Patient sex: M
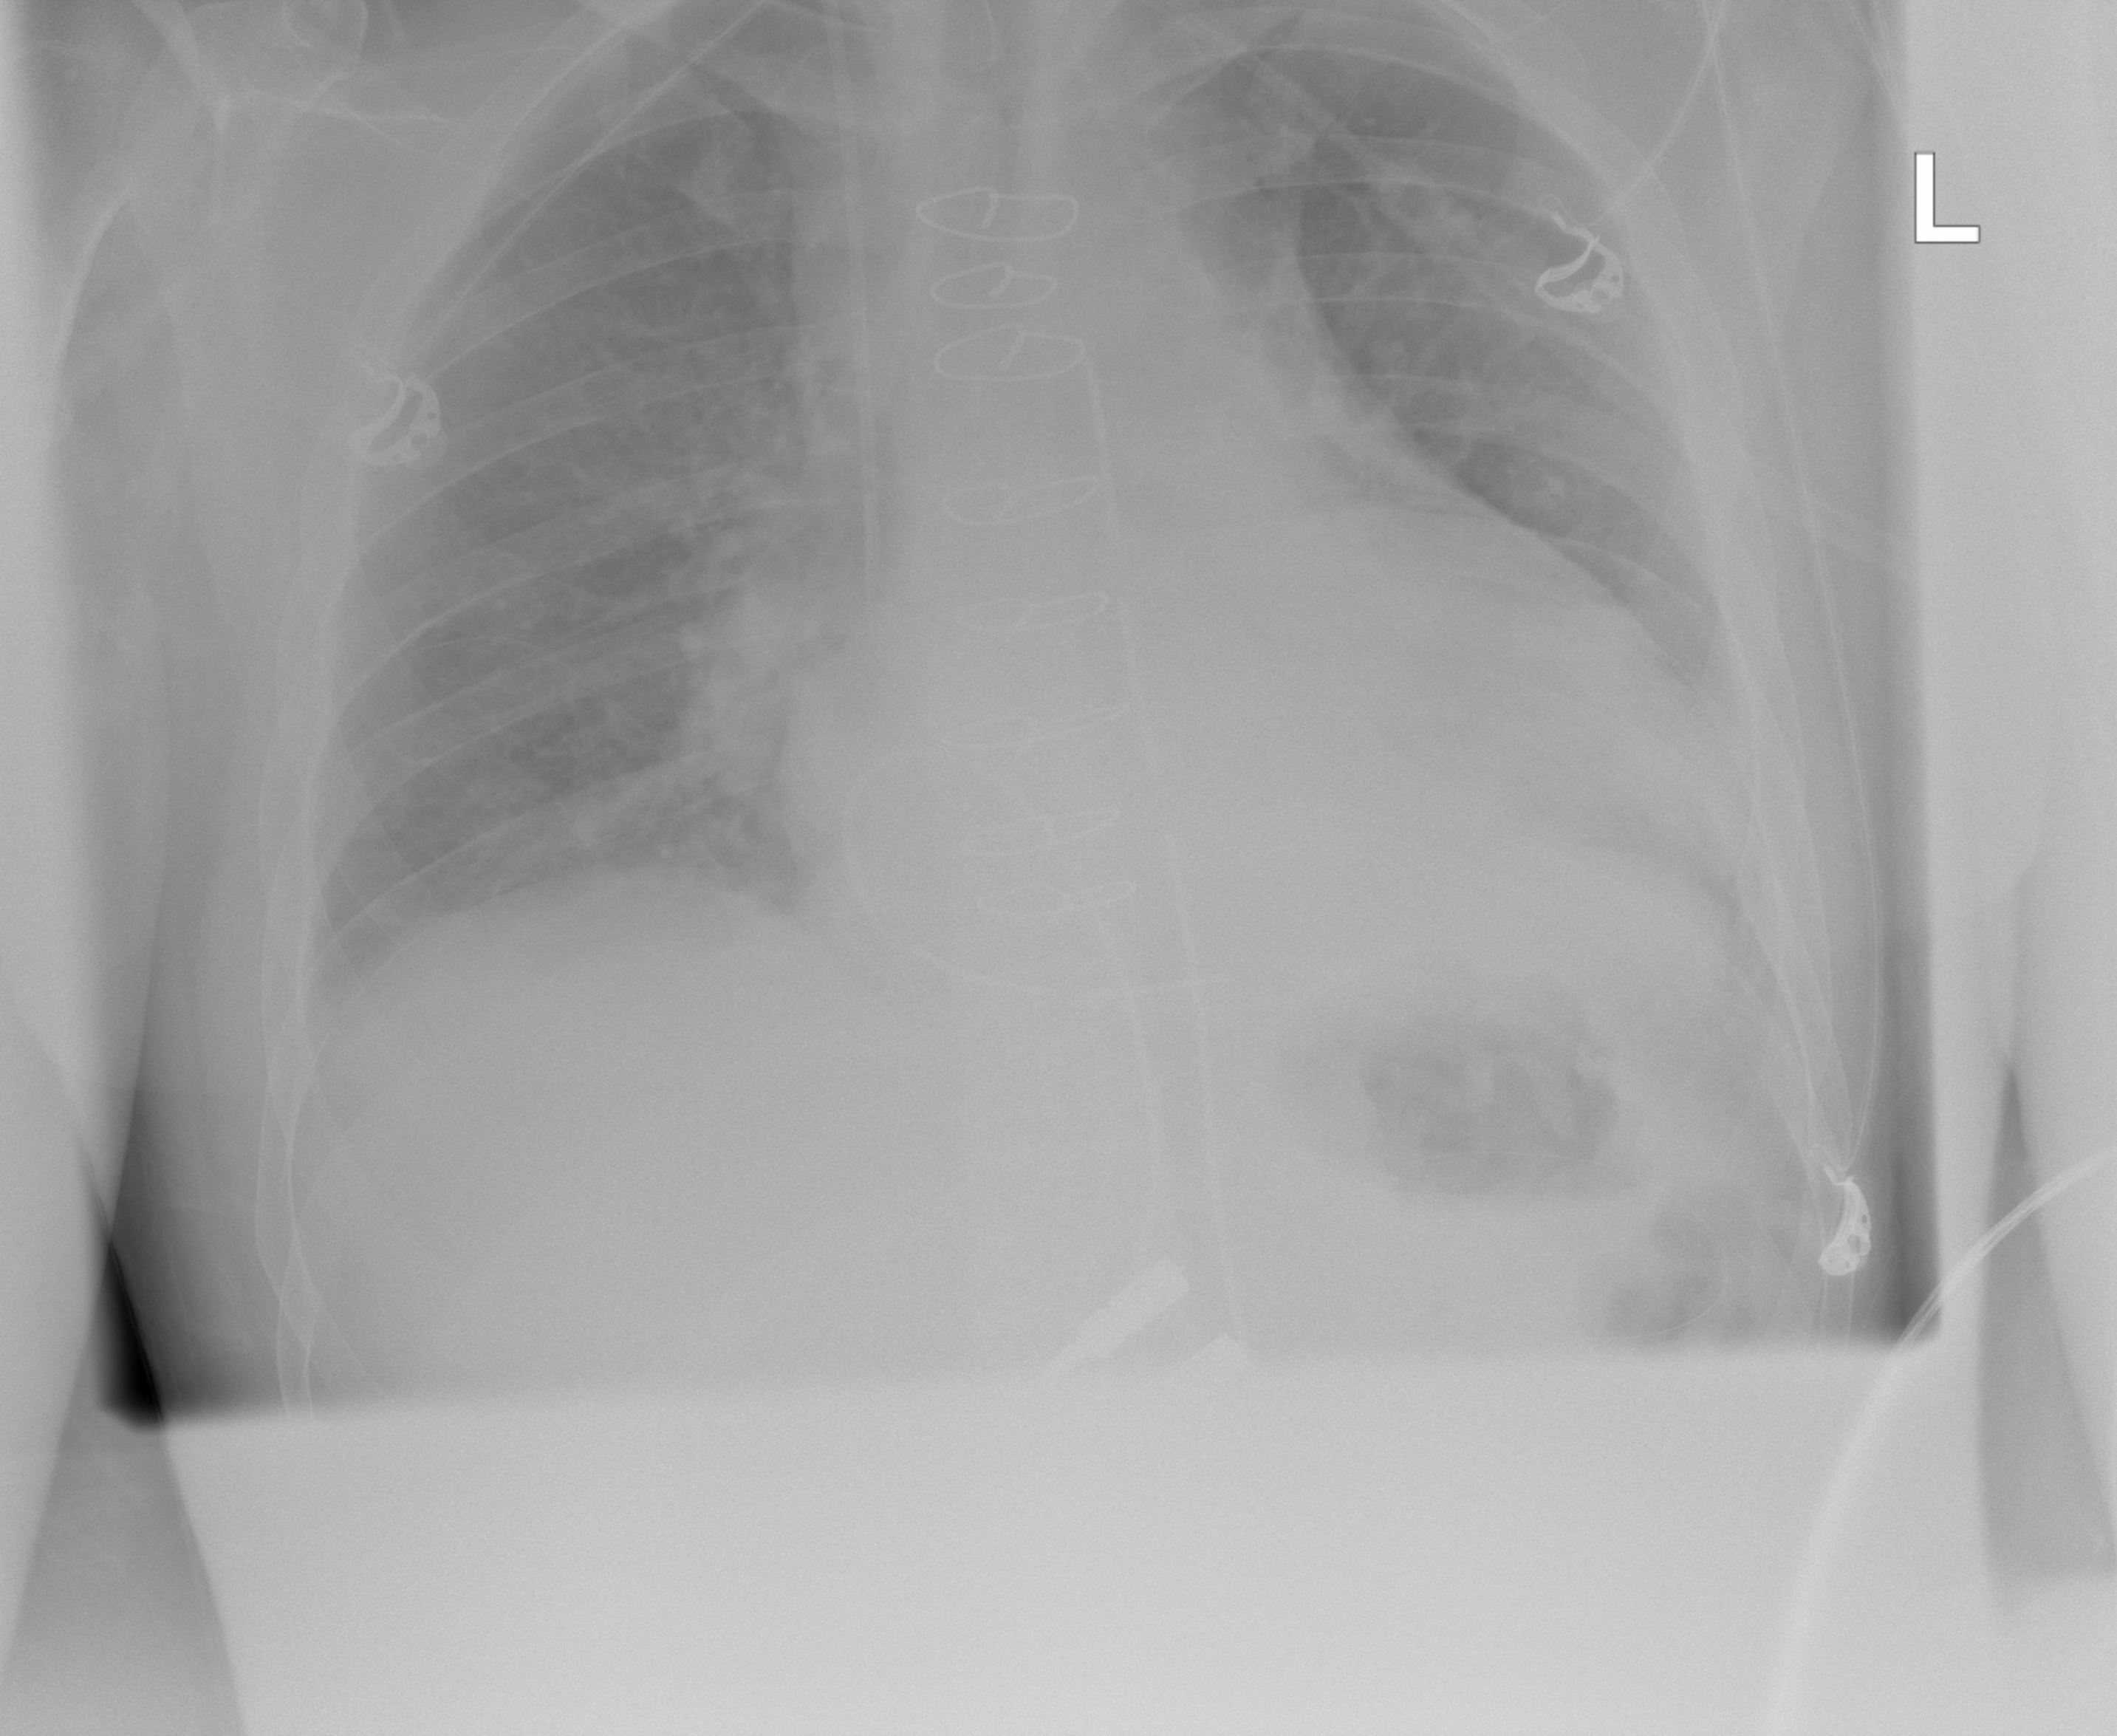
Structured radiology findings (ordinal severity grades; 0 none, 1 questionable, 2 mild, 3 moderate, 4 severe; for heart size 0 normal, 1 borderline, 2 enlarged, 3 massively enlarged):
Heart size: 2
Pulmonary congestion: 0
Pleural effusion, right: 0
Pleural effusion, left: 2
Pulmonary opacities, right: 0
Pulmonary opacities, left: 0
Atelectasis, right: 0
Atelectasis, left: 2